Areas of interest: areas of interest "Water Park"
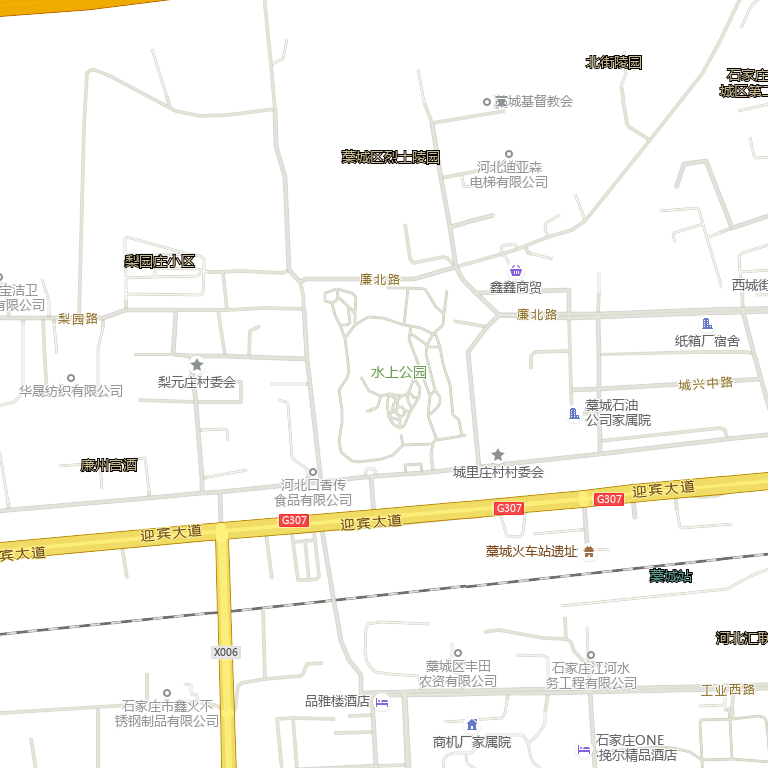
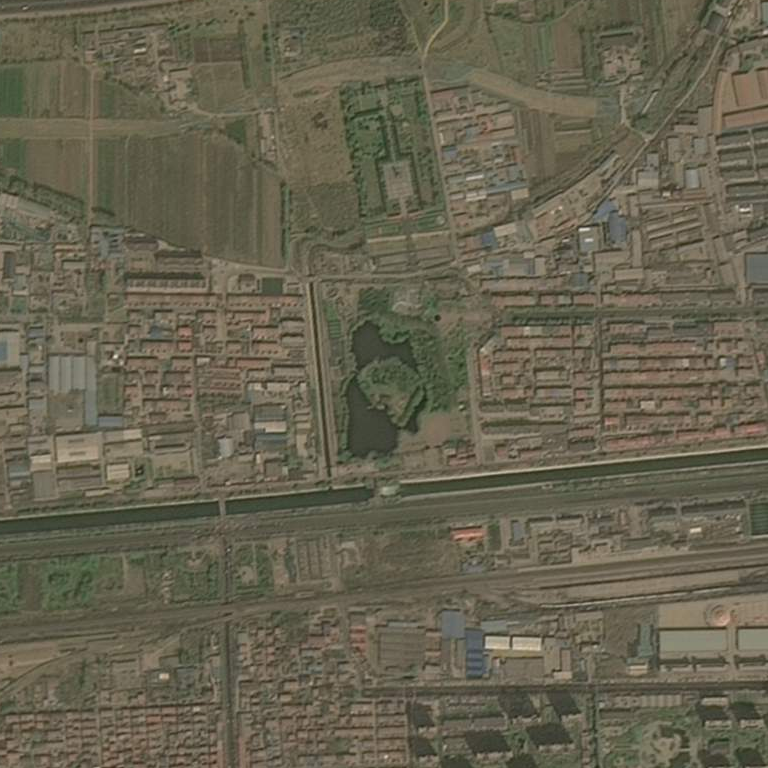